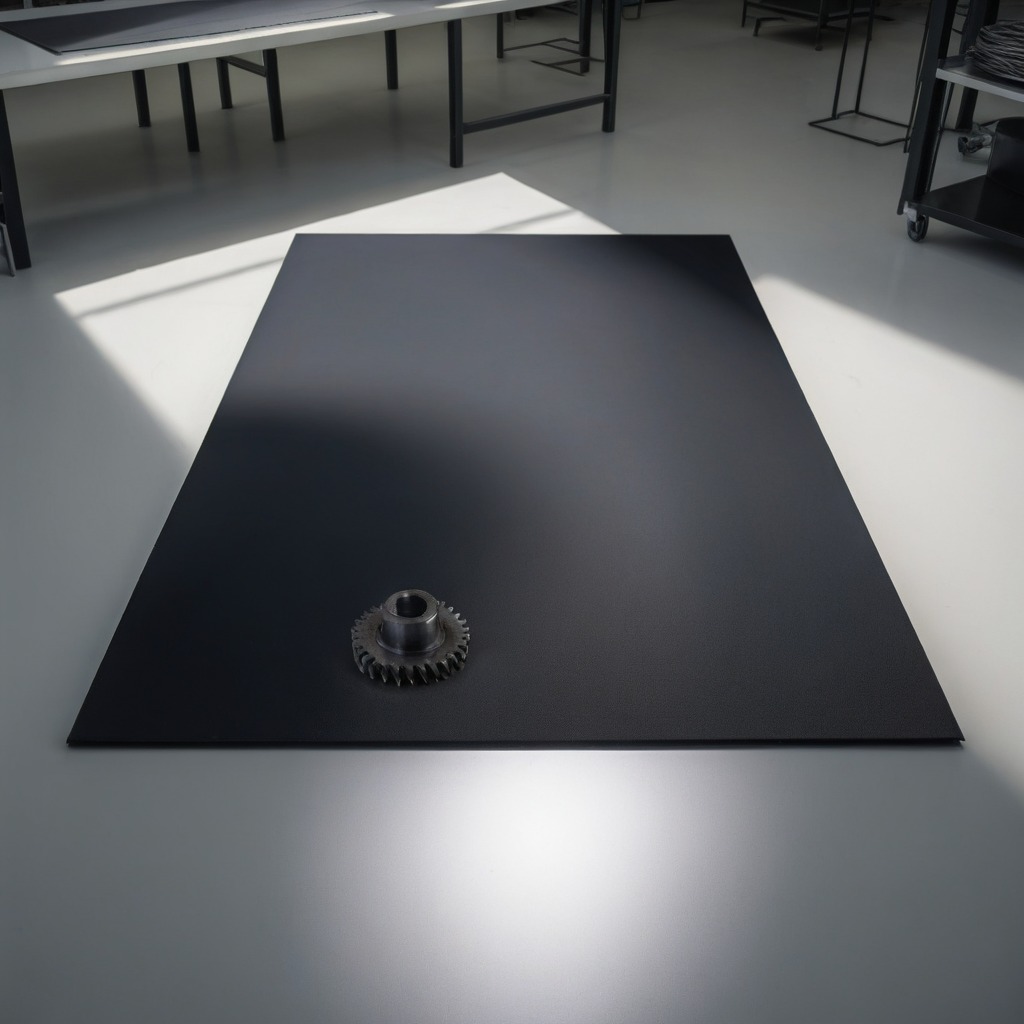
A steel gear with teeth is lying on a clean granite tabletop covered with a black rubber mat inside a workshop under bright overhead lighting crisp shadows high clarity worn but beneath the mat.